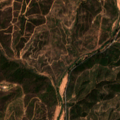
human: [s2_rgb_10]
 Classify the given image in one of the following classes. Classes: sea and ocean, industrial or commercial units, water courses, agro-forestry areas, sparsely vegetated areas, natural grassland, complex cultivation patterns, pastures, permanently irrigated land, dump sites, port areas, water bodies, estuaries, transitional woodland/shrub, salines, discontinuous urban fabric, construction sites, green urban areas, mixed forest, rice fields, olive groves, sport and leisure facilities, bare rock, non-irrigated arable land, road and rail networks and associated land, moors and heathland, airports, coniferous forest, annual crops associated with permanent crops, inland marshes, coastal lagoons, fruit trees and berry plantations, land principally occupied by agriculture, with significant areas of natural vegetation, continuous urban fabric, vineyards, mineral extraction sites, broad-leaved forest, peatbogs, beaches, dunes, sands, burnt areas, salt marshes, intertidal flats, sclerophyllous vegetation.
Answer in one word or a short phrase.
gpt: complex cultivation patterns, broad-leaved forest, mixed forest, sclerophyllous vegetation, transitional woodland/shrub